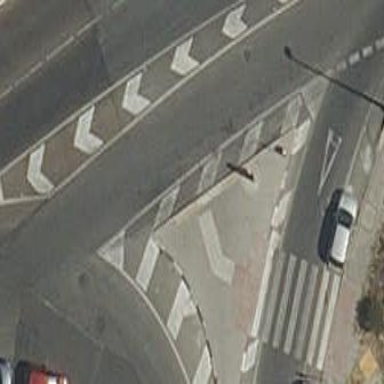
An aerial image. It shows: Kerb barrier.